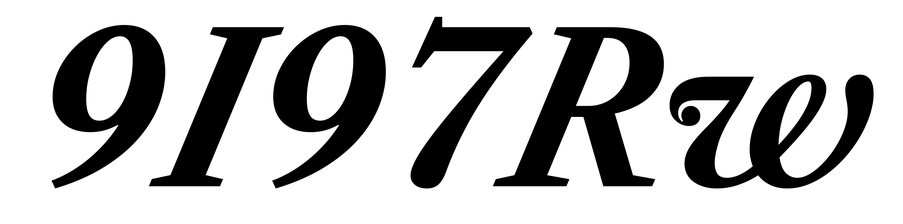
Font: LibreCaslonText-Italic_Bold_Italic